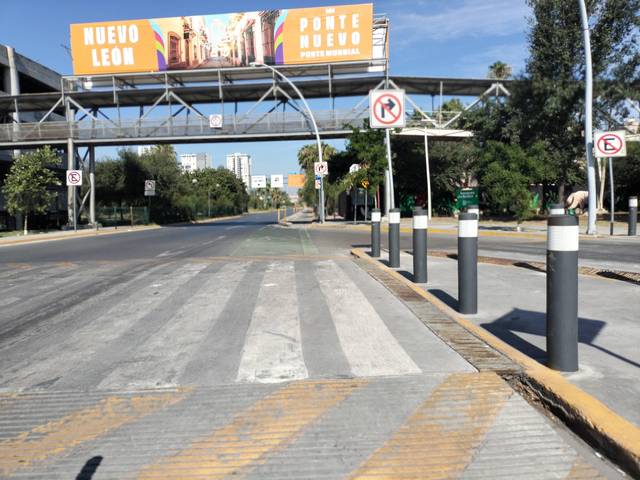
Region: Mexico
Coordinates: 25.675, -100.292